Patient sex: F
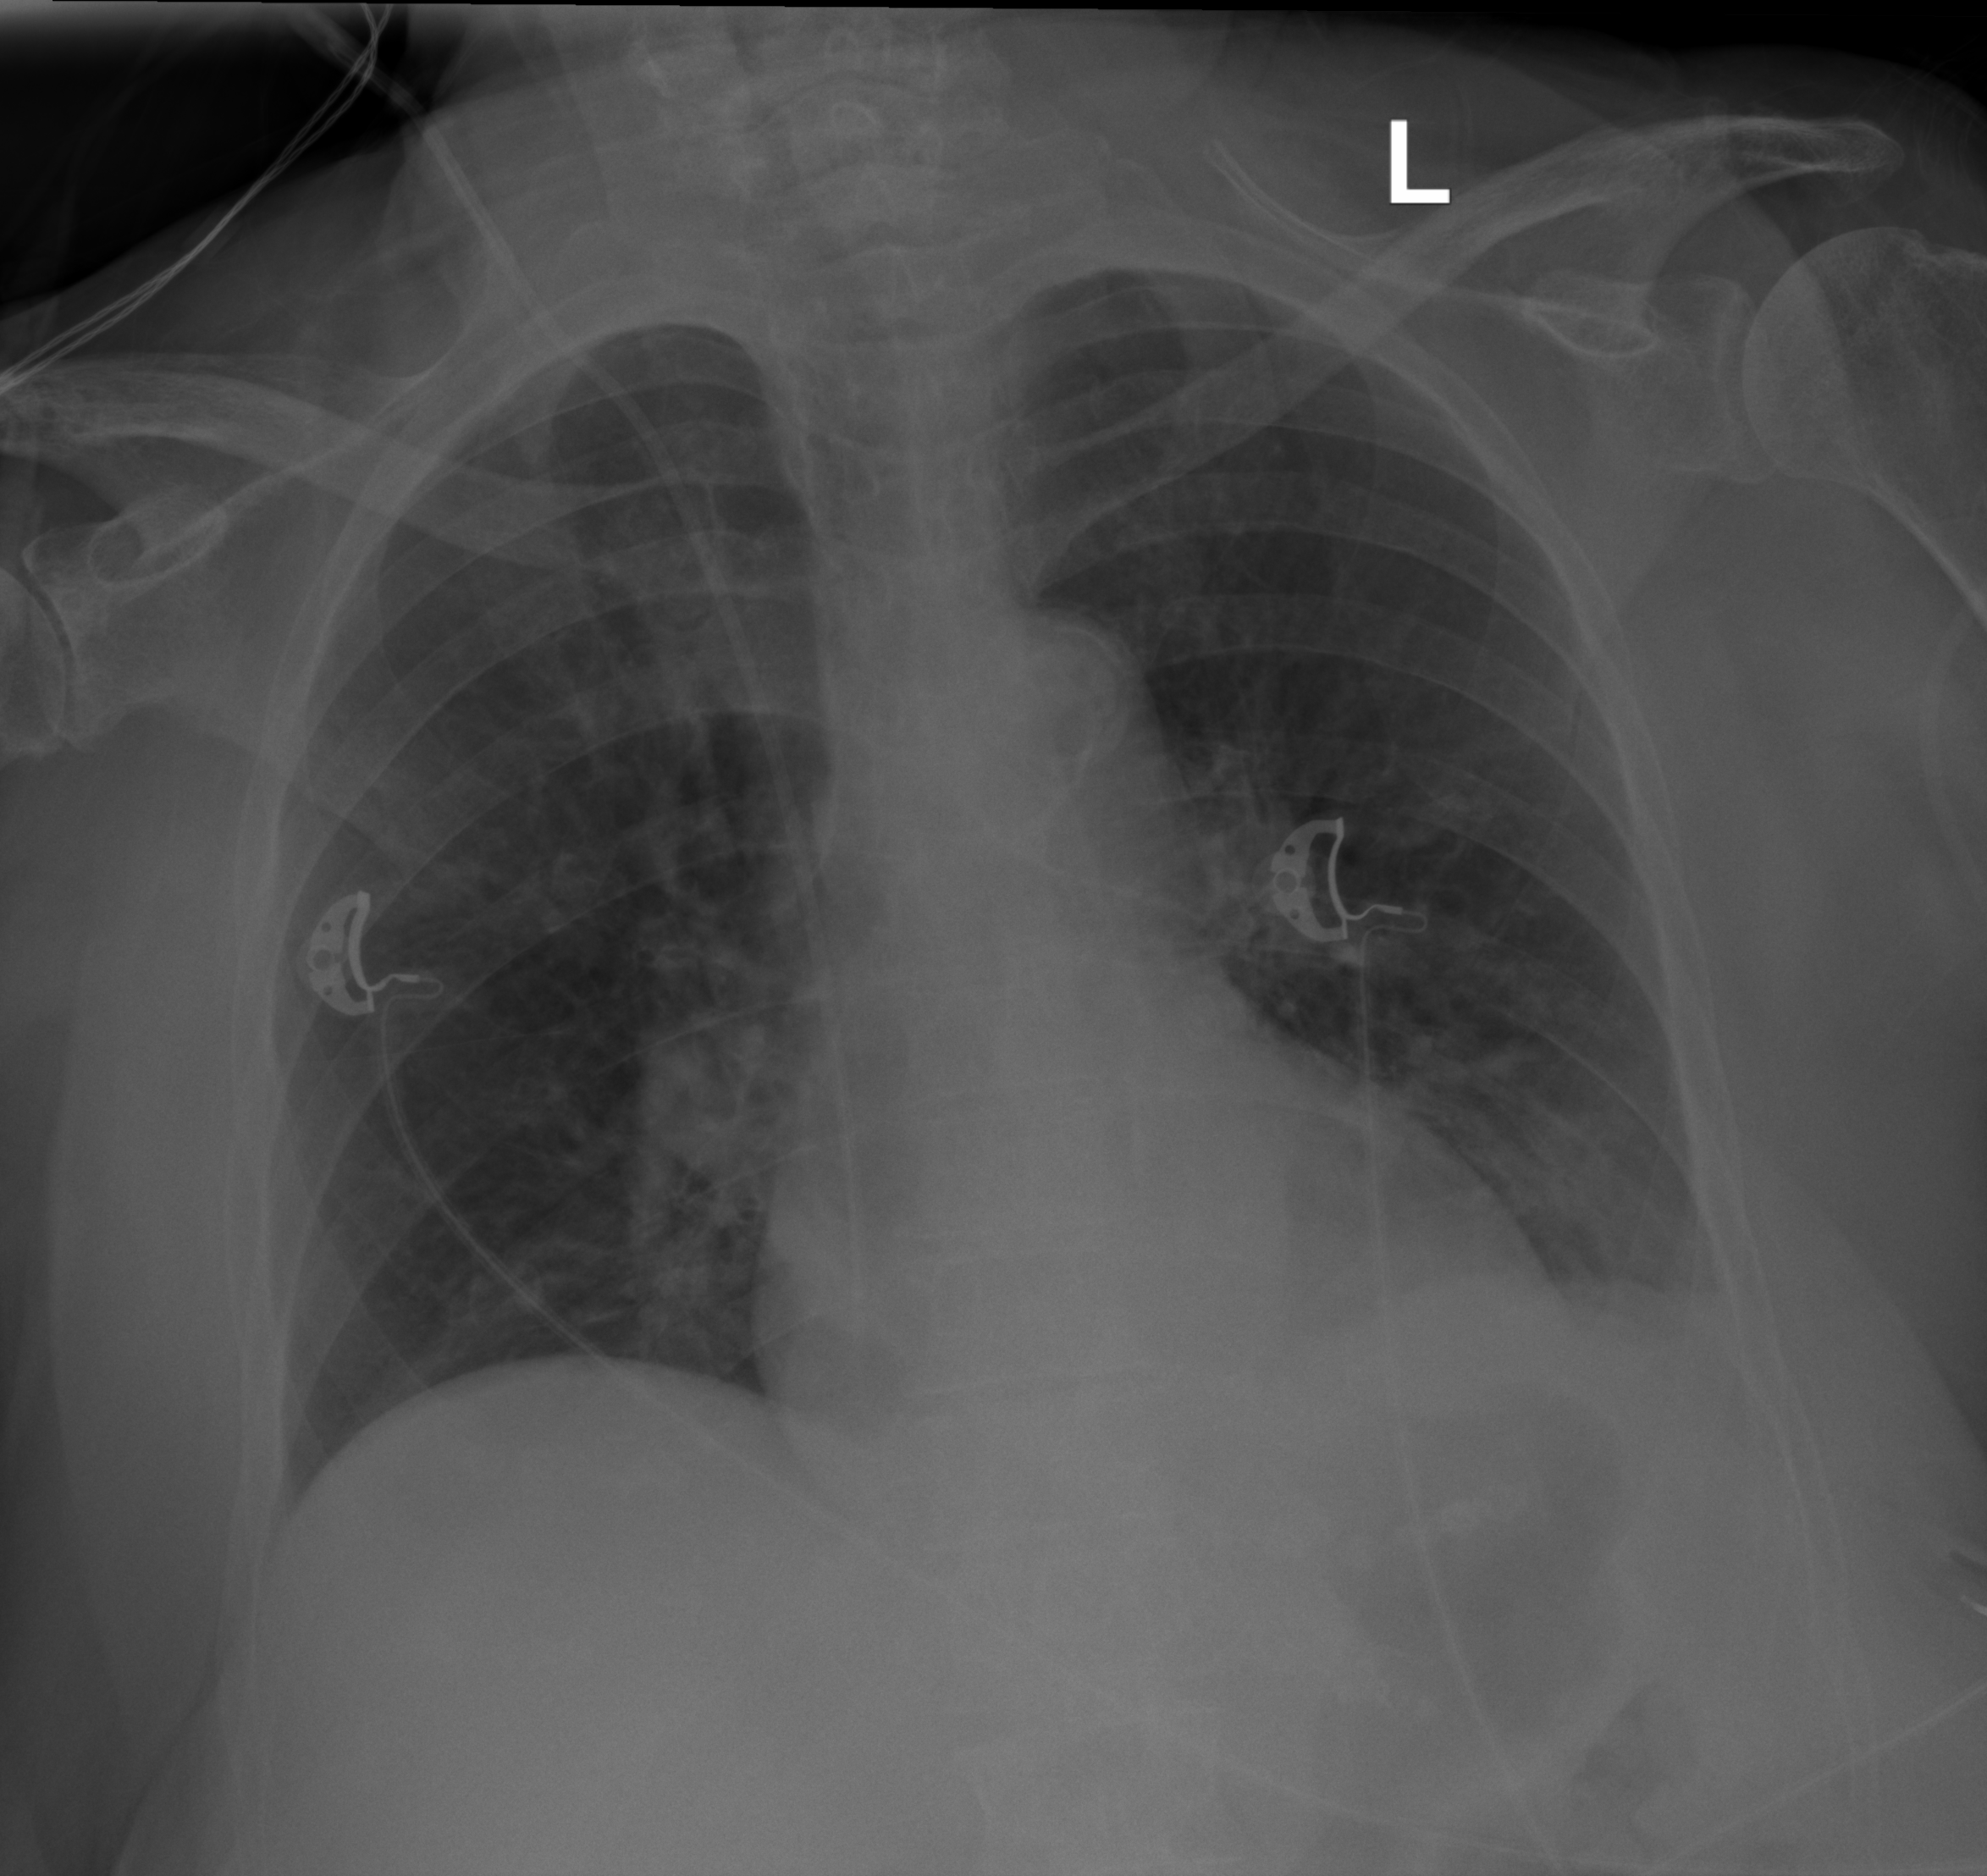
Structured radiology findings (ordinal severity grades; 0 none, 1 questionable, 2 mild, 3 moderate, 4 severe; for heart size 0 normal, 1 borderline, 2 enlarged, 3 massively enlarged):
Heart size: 1
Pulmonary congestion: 2
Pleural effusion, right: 0
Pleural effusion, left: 1
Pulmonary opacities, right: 0
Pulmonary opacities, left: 2
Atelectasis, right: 0
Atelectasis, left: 0